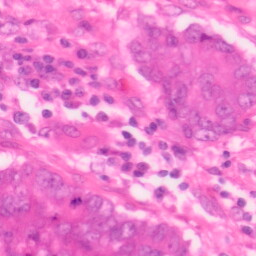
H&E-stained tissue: Colon